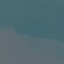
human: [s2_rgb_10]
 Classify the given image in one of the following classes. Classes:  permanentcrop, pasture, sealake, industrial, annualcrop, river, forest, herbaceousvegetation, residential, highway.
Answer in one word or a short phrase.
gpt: SeaLake